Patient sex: F
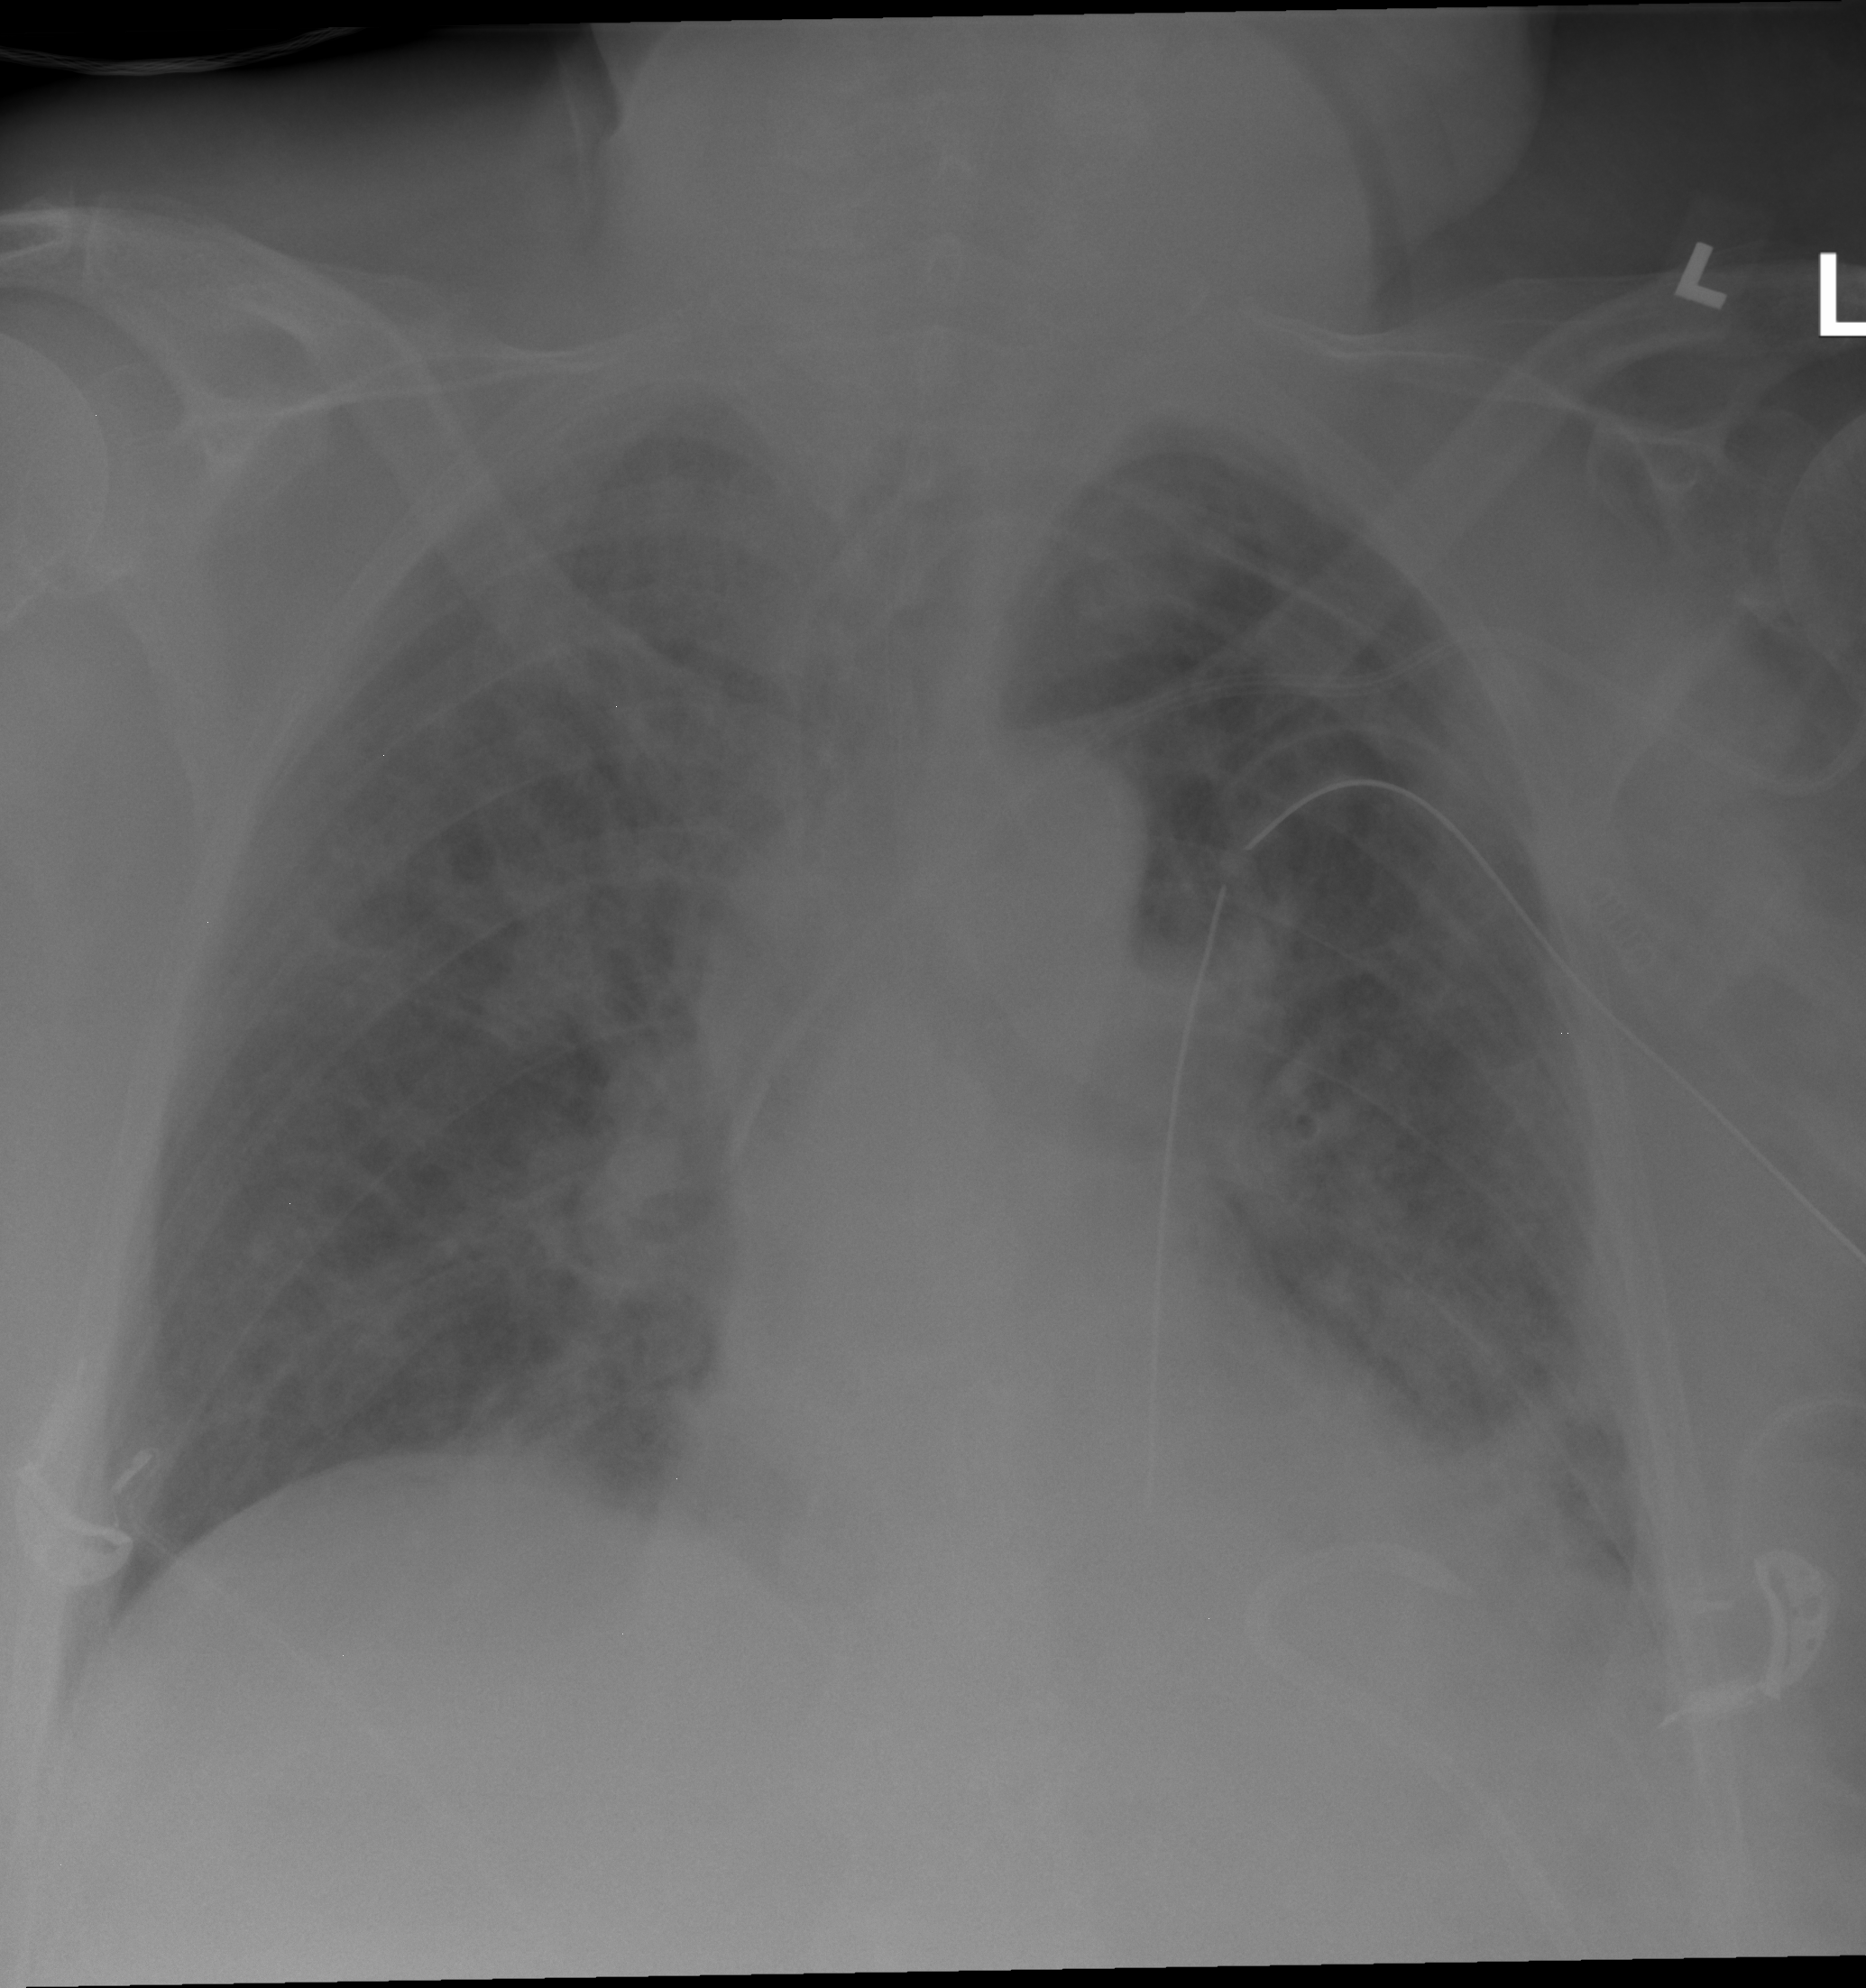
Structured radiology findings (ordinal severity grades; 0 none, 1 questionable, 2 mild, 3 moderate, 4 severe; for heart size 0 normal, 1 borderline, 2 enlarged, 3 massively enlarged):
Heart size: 0
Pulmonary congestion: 3
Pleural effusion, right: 0
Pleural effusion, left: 2
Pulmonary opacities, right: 2
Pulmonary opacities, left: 2
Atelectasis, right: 2
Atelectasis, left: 2